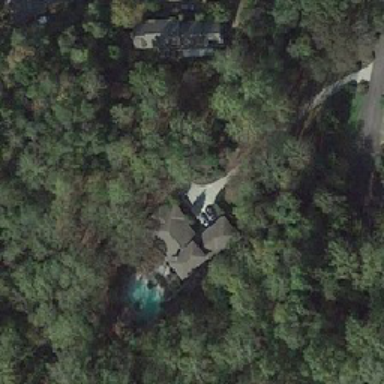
There is a house and pool in the forest .